Question: the error says, "Error converting data type varchar to numeric."
This is my set of codes:
'''
private void btnSearchCustomer_Click(object sender, EventArgs e)
{
//Get Customer Records
DataSet dsCustomer = new DataSet();
dsCustomer = GetRecords("Customers");
frmBasicSearch newSearch = new frmBasicSearch();
newSearch.myDataSet = dsCustomer;
newSearch.ShowDialog();
int myRowPosition = newSearch.myRowPosition;
if (myRowPosition != -1) //will display the value inside the textboxes
{
//concuntinated values
this.txtCustomerNo.Text = dsCustomer.Tables["Customers"].Rows[myRowPosition]["CustomerNo"].ToString();
this.txtCustomerName.Text = dsCustomer.Tables["Customers"].Rows[myRowPosition]["CustomerName"].ToString();
this.txtCustomerAddress.Text = dsCustomer.Tables["Customers"].Rows[myRowPosition]["CustomerAddress"].ToString();
groupProduct(true); //this will activate the buttons from the Product Section
}
cn.Close();
cn.Open();
SqlCommand cmdInsert = new SqlCommand();
cmdInsert.Connection = cn;
cmdInsert.Transaction = trnOrder;
cmdInsert.CommandType = CommandType.Text;
cmdInsert.CommandText =
"INSERT INTO ShoppingCart " +
"(OrderDate, CustomerNo, CustomerName, CustomerAddress, PurchaseOrderNo, AgentNo, AgentName, InvoiceNo, TotalAmount, OrderStatus) " +
"VALUES ('" +
dtpOrderDate.Value.Date.ToString() + "', '" +
txtCustomerNo.Text + "', '" +
txtCustomerName.Text + "', '" +
txtCustomerAddress.Text + "', '" +
DBNull.Value + "', '" +
DBNull.Value + "', '" +
DBNull.Value + "', '" +
DBNull.Value + "', '" +
DBNull.Value + "', '" +
"''Void'); " +
"SELECT TOP 1 ShoppingCartNo FROM ShoppingCart " +
"ORDER BY ShoppingCartNo DESC;";
cmdInsert.ExecuteNonQuery();
cn.Close();
}
'''
the highlighted error part is the
'''
int nShoppingCart = Convert.ToInt16(cmdInsert.ExecuteScalar().ToString());
'''
I cannot seem to know where is the problem? thank you for helping
and here is my data schema,
ShoppingCartNo is in primary key and the is identity is auto incriminated by 1

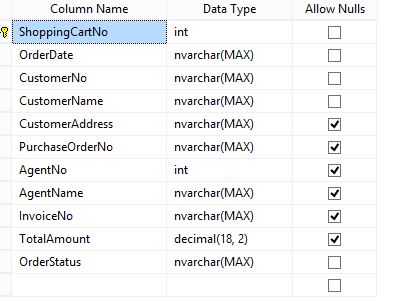
Answer: 'ExecuteScalar' executes a SELECT statement and returns the first column of the firest returned row. For INSERT statements use ExecuteNonQuery. It will return an integer, containing the number of inserted lines, so no conversion is needed, simply write
'''
int nShoppingCart = cmdInsert.ExecuteNonQuery();
'''
The error comes from inserting the string 'NULL' into the numeric column 'TotalAmount'.
'''
"'" + DbNull.Value + "'"
'''
will result in ''NULL'' (probably, I didn't check, but it definitely is a string, not a numeric value).
You do not need to insert NULL values into columns that can hold NULL values. Simply do not insert these columns, jjust insert the columns containing data.
After that, execute a query using ExecuteScalar, using the mentioned 'SCOPE-IDENTITY()'